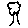
Label: tree